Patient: sex M, age 45
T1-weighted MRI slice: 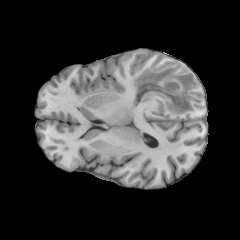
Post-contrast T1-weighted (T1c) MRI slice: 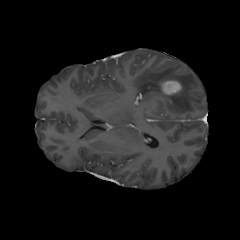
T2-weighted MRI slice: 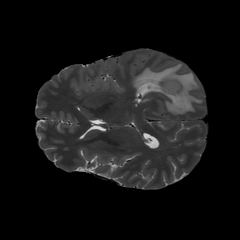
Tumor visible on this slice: yes
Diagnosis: Glioblastoma, IDH-wildtype
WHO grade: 4